Question: I have been trying to get Python 3 installed, but this error occurs:

I am running it on Windows 8 64-bit. I will keep trying. Thanks for the help. I didn't find any articles on the matter, so I came here.
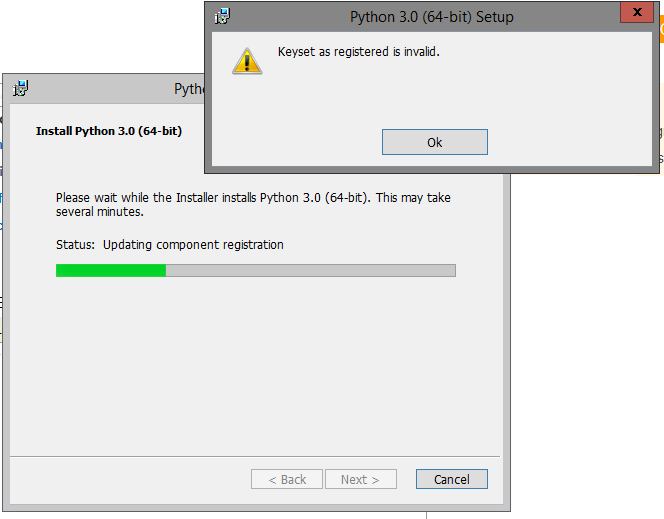
Answer: I encounterd this problem for all applications, meaning that when I tried to install an application the same error will pop up "keyset as registered is invalid".
The solution for me was to delete the folder
'''
S-1-5-21-<PHONE>-<PHONE>-<PHONE>
'''
found here:
'''
%AppData%\Microsoft\Crypto\RSA
'''
Please make a copy of it before you try it